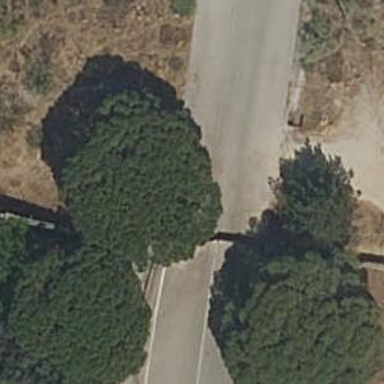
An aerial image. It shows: Gate.